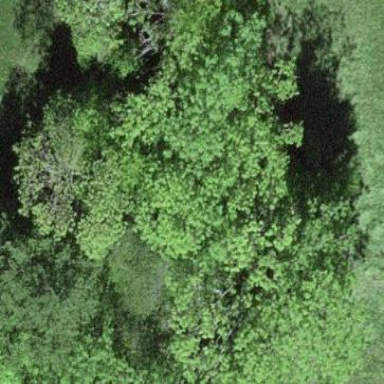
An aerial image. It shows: Deciduous broadleaved forest.